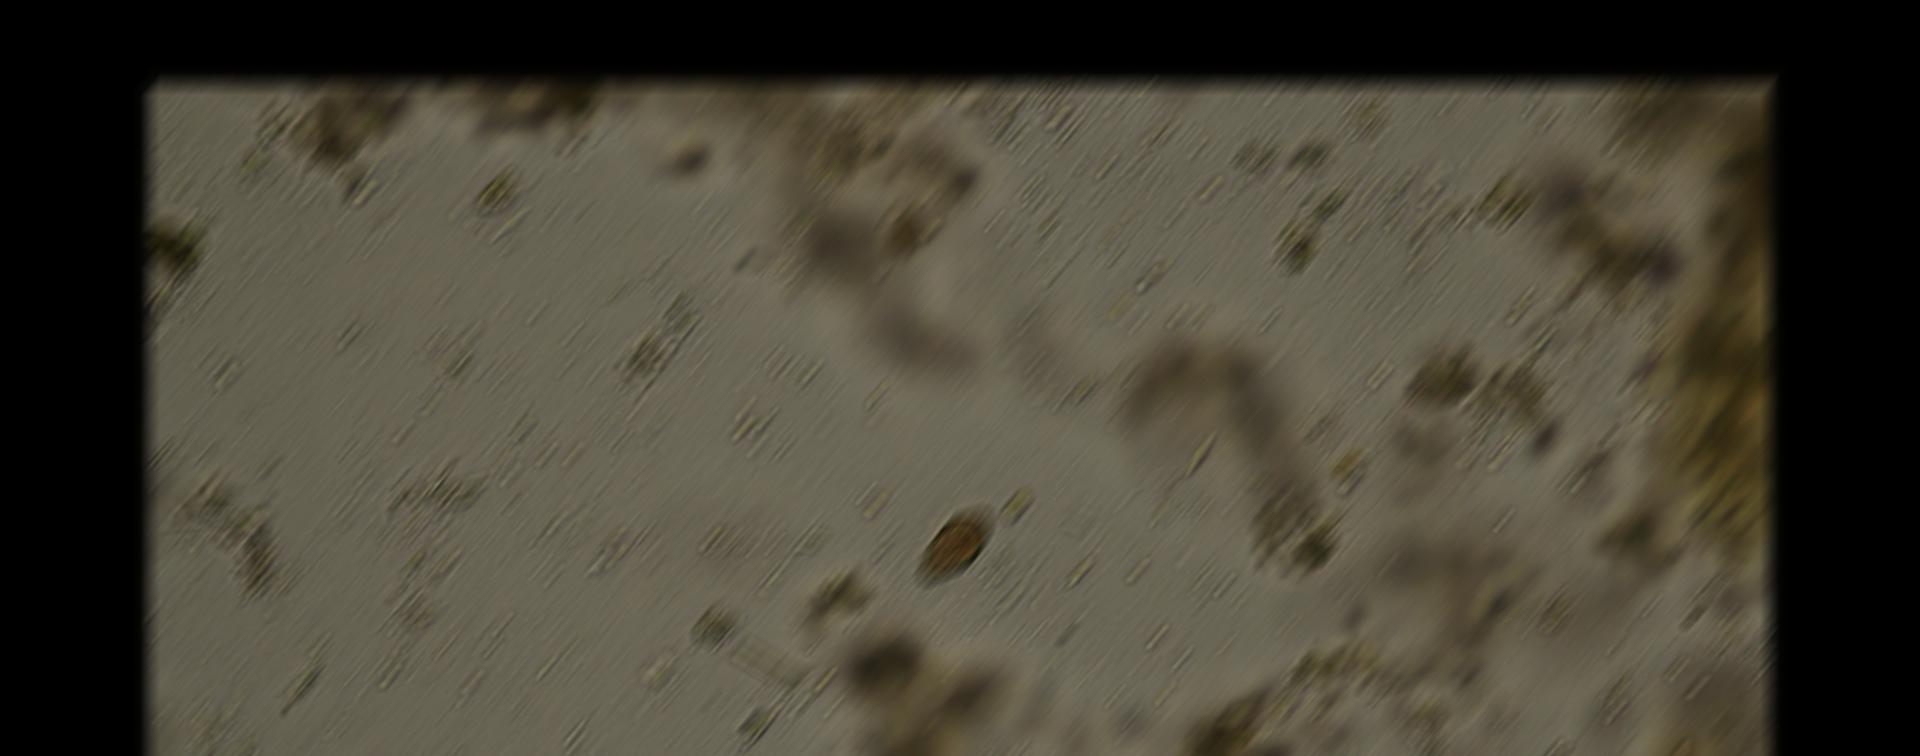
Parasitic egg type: Opisthorchis viverrine